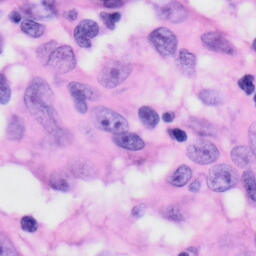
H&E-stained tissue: Skin